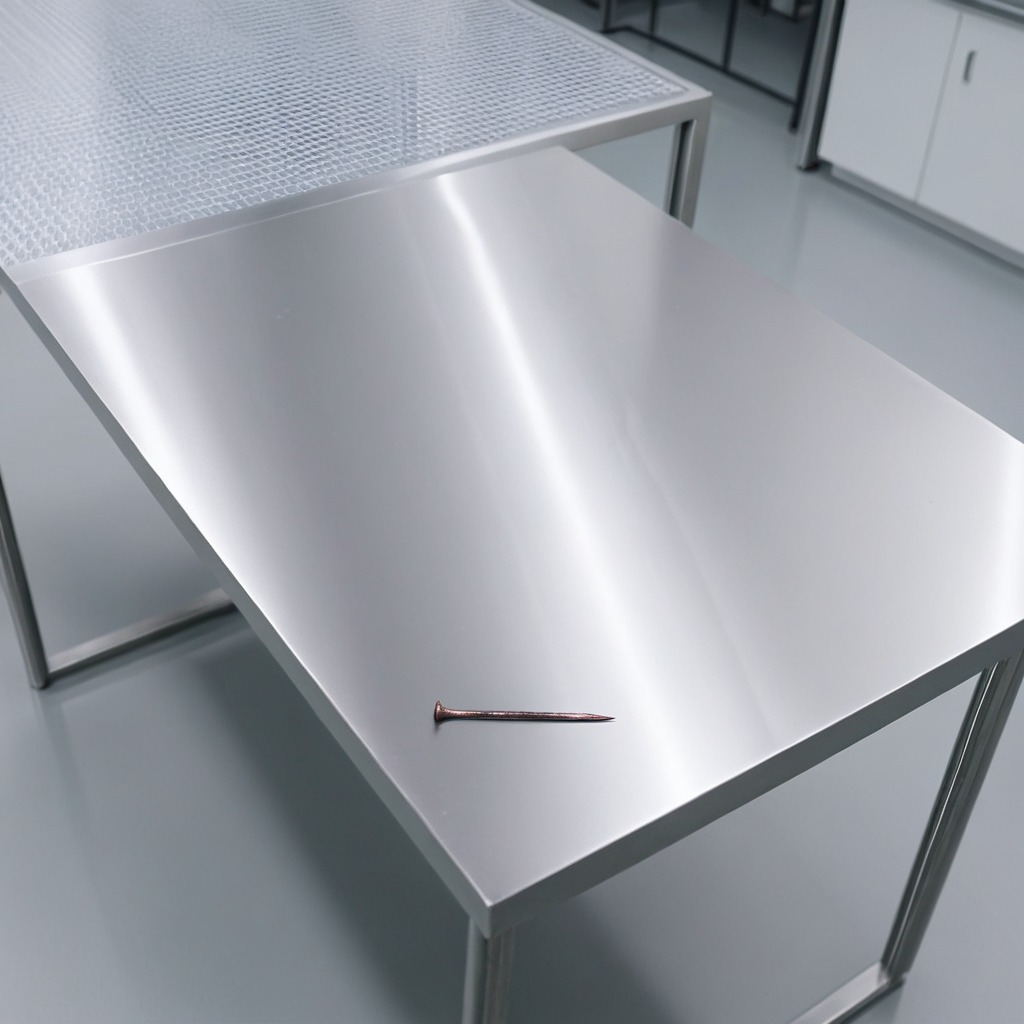
An iron nail is lying on a stainless steel table in a high-end prototyping lab.